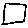
Label: square